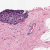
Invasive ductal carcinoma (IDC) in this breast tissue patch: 0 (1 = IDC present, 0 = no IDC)